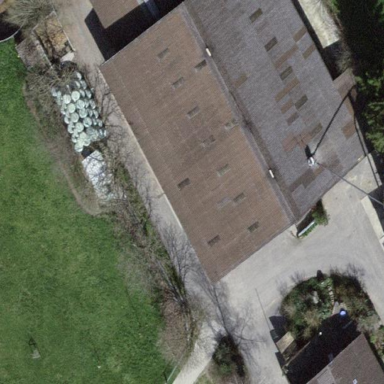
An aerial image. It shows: Farmyard area.